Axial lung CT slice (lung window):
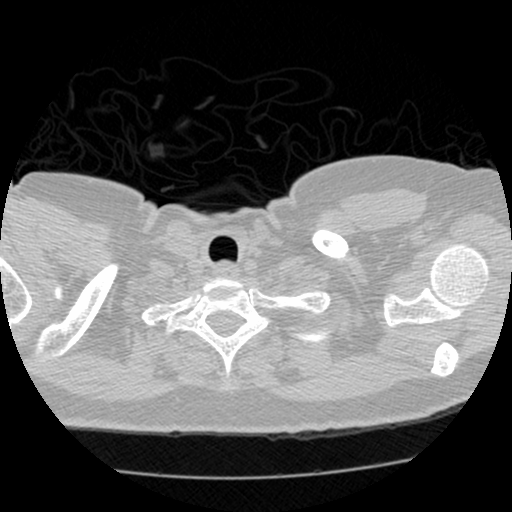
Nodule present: no